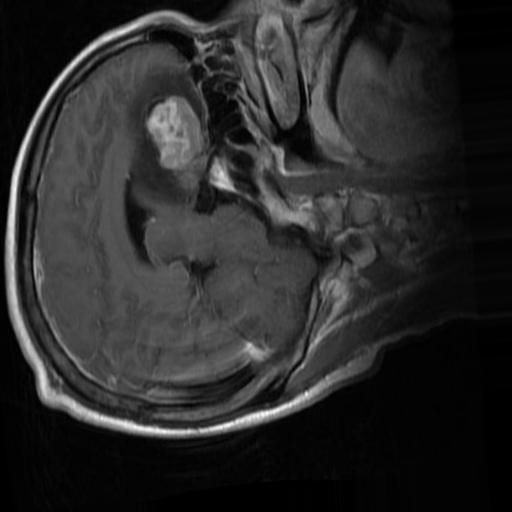
Label: brain_menin